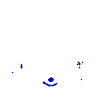
Particle: electron